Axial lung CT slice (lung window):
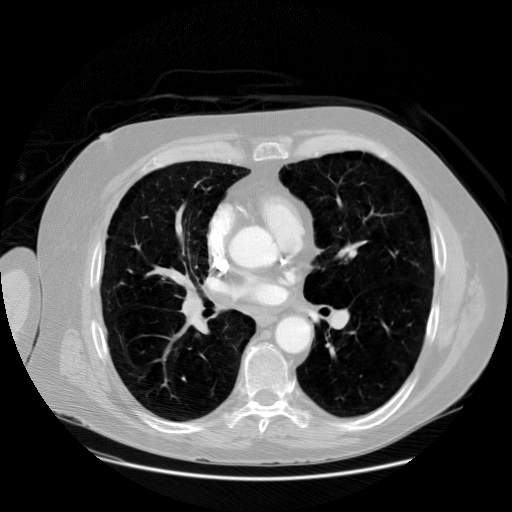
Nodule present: no